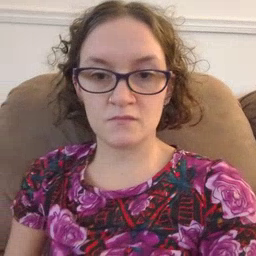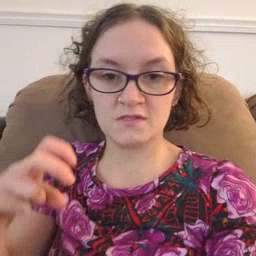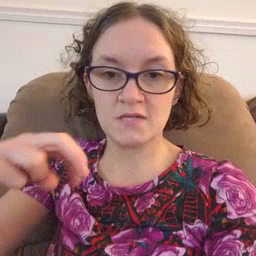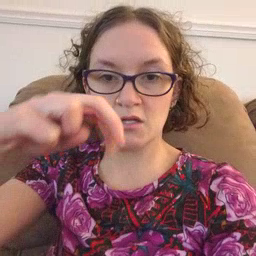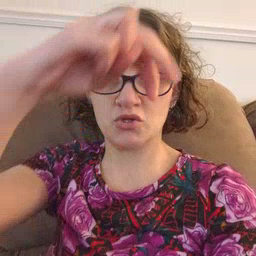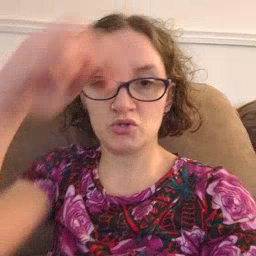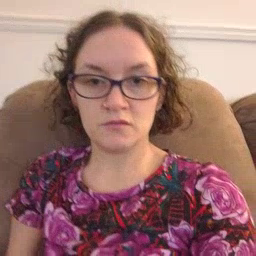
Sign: stairs